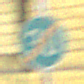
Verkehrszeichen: EndeMindestgeschwindigkeit
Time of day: Midday
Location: Outdoor (Urban)
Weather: Clear
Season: NotSpecified
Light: Natural